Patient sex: M
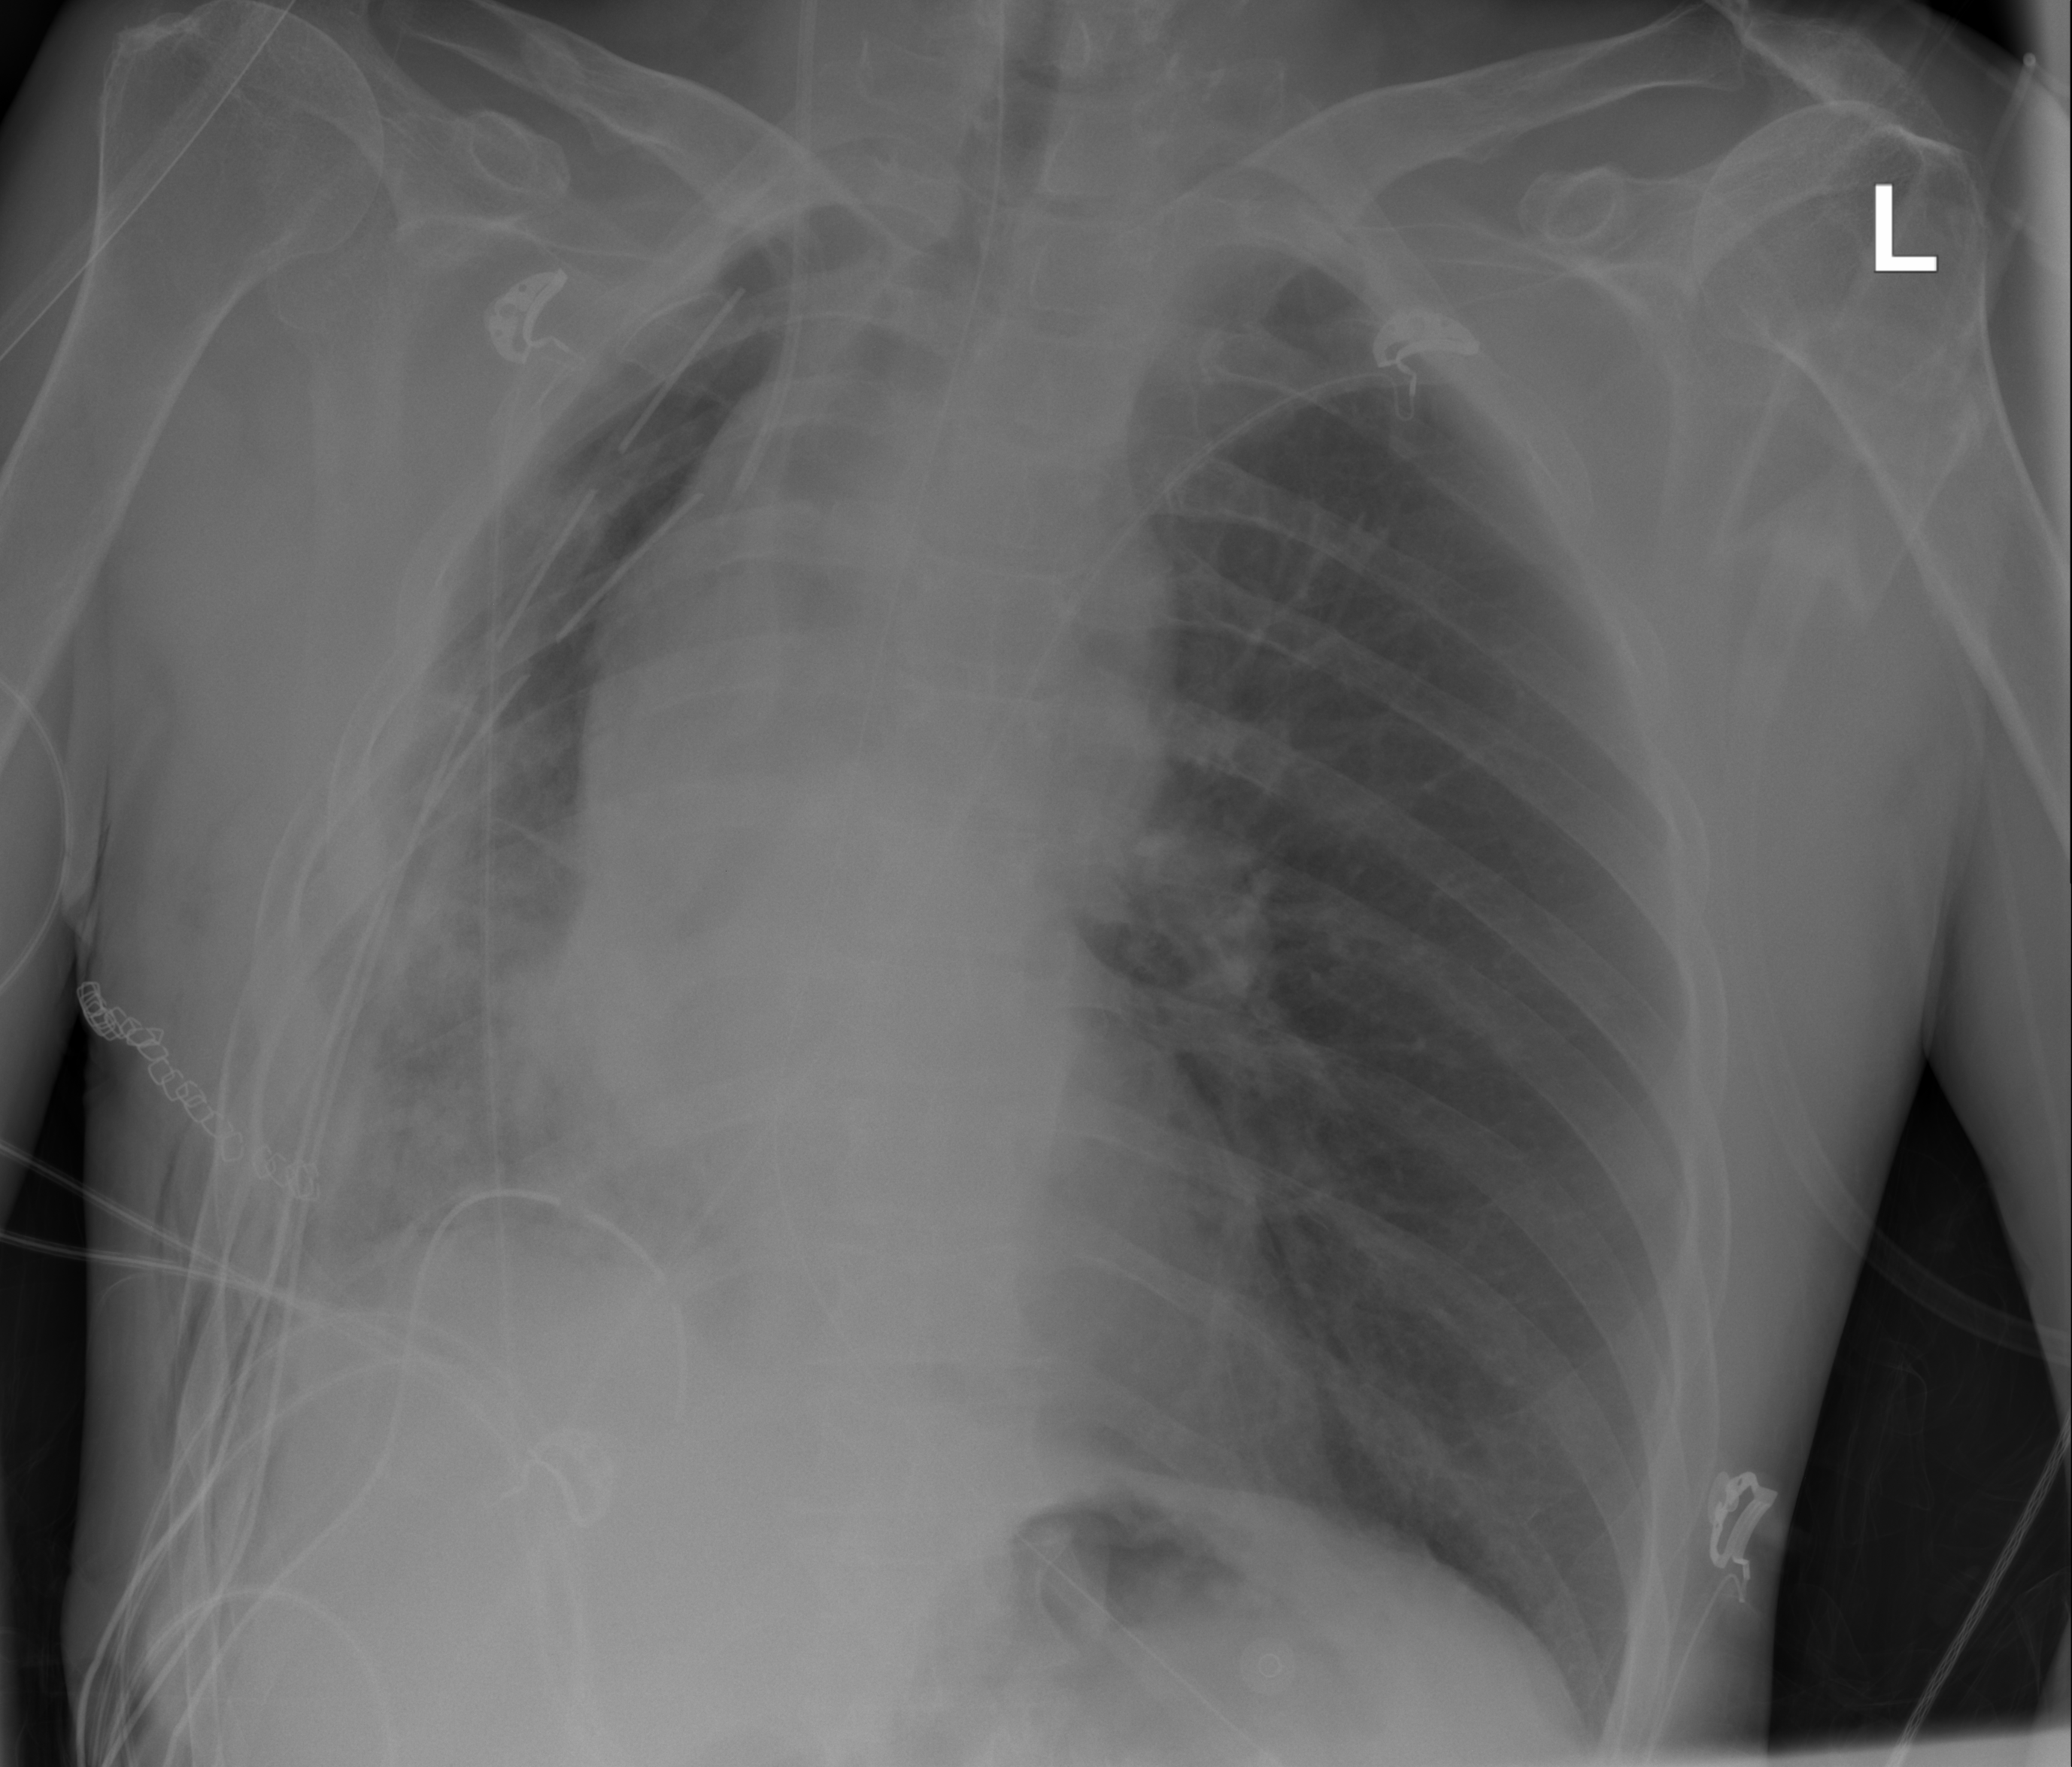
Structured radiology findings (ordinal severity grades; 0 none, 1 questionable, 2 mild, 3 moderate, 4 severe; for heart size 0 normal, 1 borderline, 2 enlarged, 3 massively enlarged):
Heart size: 1
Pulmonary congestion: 1
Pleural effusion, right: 2
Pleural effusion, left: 0
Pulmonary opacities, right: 2
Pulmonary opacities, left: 0
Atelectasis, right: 2
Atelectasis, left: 0